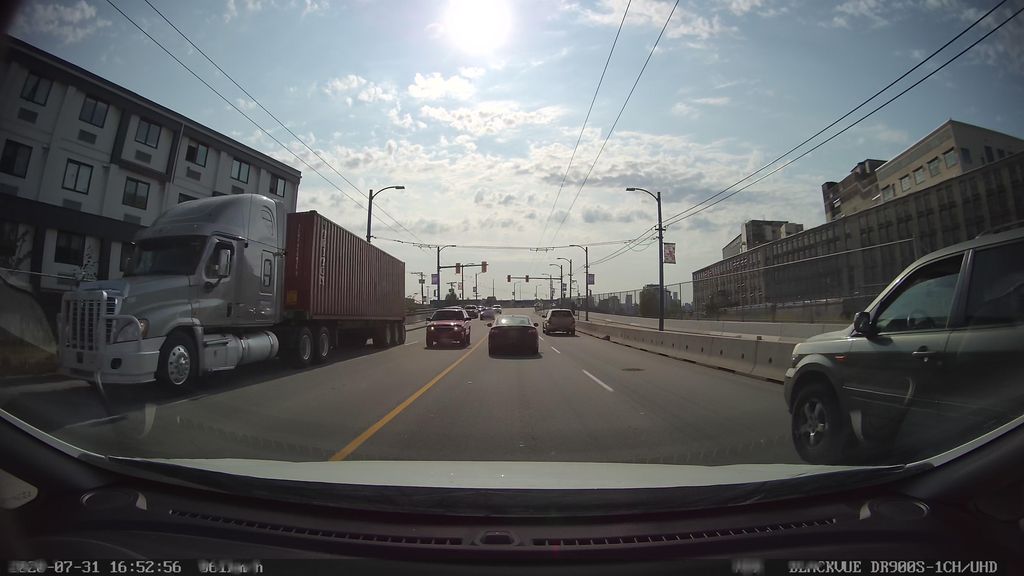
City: vancouver